Question: > I've already looked at <URL> and deemed it to be , as that question and its answer do not address my concerns.
---
I have a '.plist' file in the file system structured like this:

The source code of this '.plist' file looks like this:
'''
{
"My App" = {
"Side Panel" = {
Items = {
Price = "#123ABC";
};
};
};
}
'''
I know how to get an item in the 'Root' like this:
'''
[[NSBundle mainBundle] pathForResource:@"filename" ofType:@"plist"];
NSDictionary *dict = [NSDictionary dictionaryWithContentsOfFile:path];
NSString value = [dict objectForKey:@"key"]);
'''
But what if the structure is like mine, with tiered dictionaries? 'Price'
I would like to do this all in one method, ideally like this:
Calling
'''
NSString *hexString = [self getColorForKey:@"My App.Side Panel.Items.Price"];
'''
Definition
'''
- (NSString *) getColorForKey: (NSString *)key
{
NSArray *path = [key componentsSeparatedByString:@"."];
NSDictionary *colors = [NSDictionary dictionaryWithContentsOfFile:[[NSBundle mainBundle] pathForResource:@"Colors" ofType:@"plist"]];
NSString *color = @"#FFFFFF"; // white is our backup
// What do I put here to get the color?
return color;
}
'''
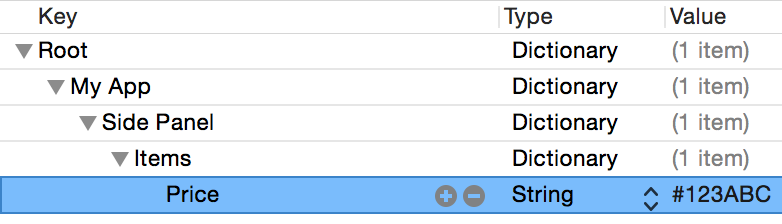
Answer: Here's the solution that worked for me:
'''
+ (NSString*) getHexColorForKey:(NSString*)key
{
NSArray *path = [key componentsSeparatedByString:@"."];
NSDictionary *colors = [NSDictionary dictionaryWithContentsOfFile:[[NSBundle mainBundle] pathForResource:@"Colors" ofType:@"plist"]];
NSString *color = @"#FFFFFF";
for (NSString *location in path) {
NSObject *subdict = colors[location];
if ([subdict isKindOfClass:[NSString class]])
{
color = (NSString*)subdict;
break;
}
else if ([subdict isKindOfClass:[NSDictionary class]])
{
colors = (NSDictionary*)subdict; // if it's a dictinoary, our color may be inside it
}
else
{
[SilverLog level:SilverLogLevelError message:@"Unexpected type of dictinoary entry: %@", [subdict class]];
return color;
}
}
return color;
}
'''
where 'key' is an 'NSString' that matches '/^[^.]+(\.[^.]+)*$/', meaning it looks like my targeted '@"My App.Side Panel.Items.Price"'.